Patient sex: M
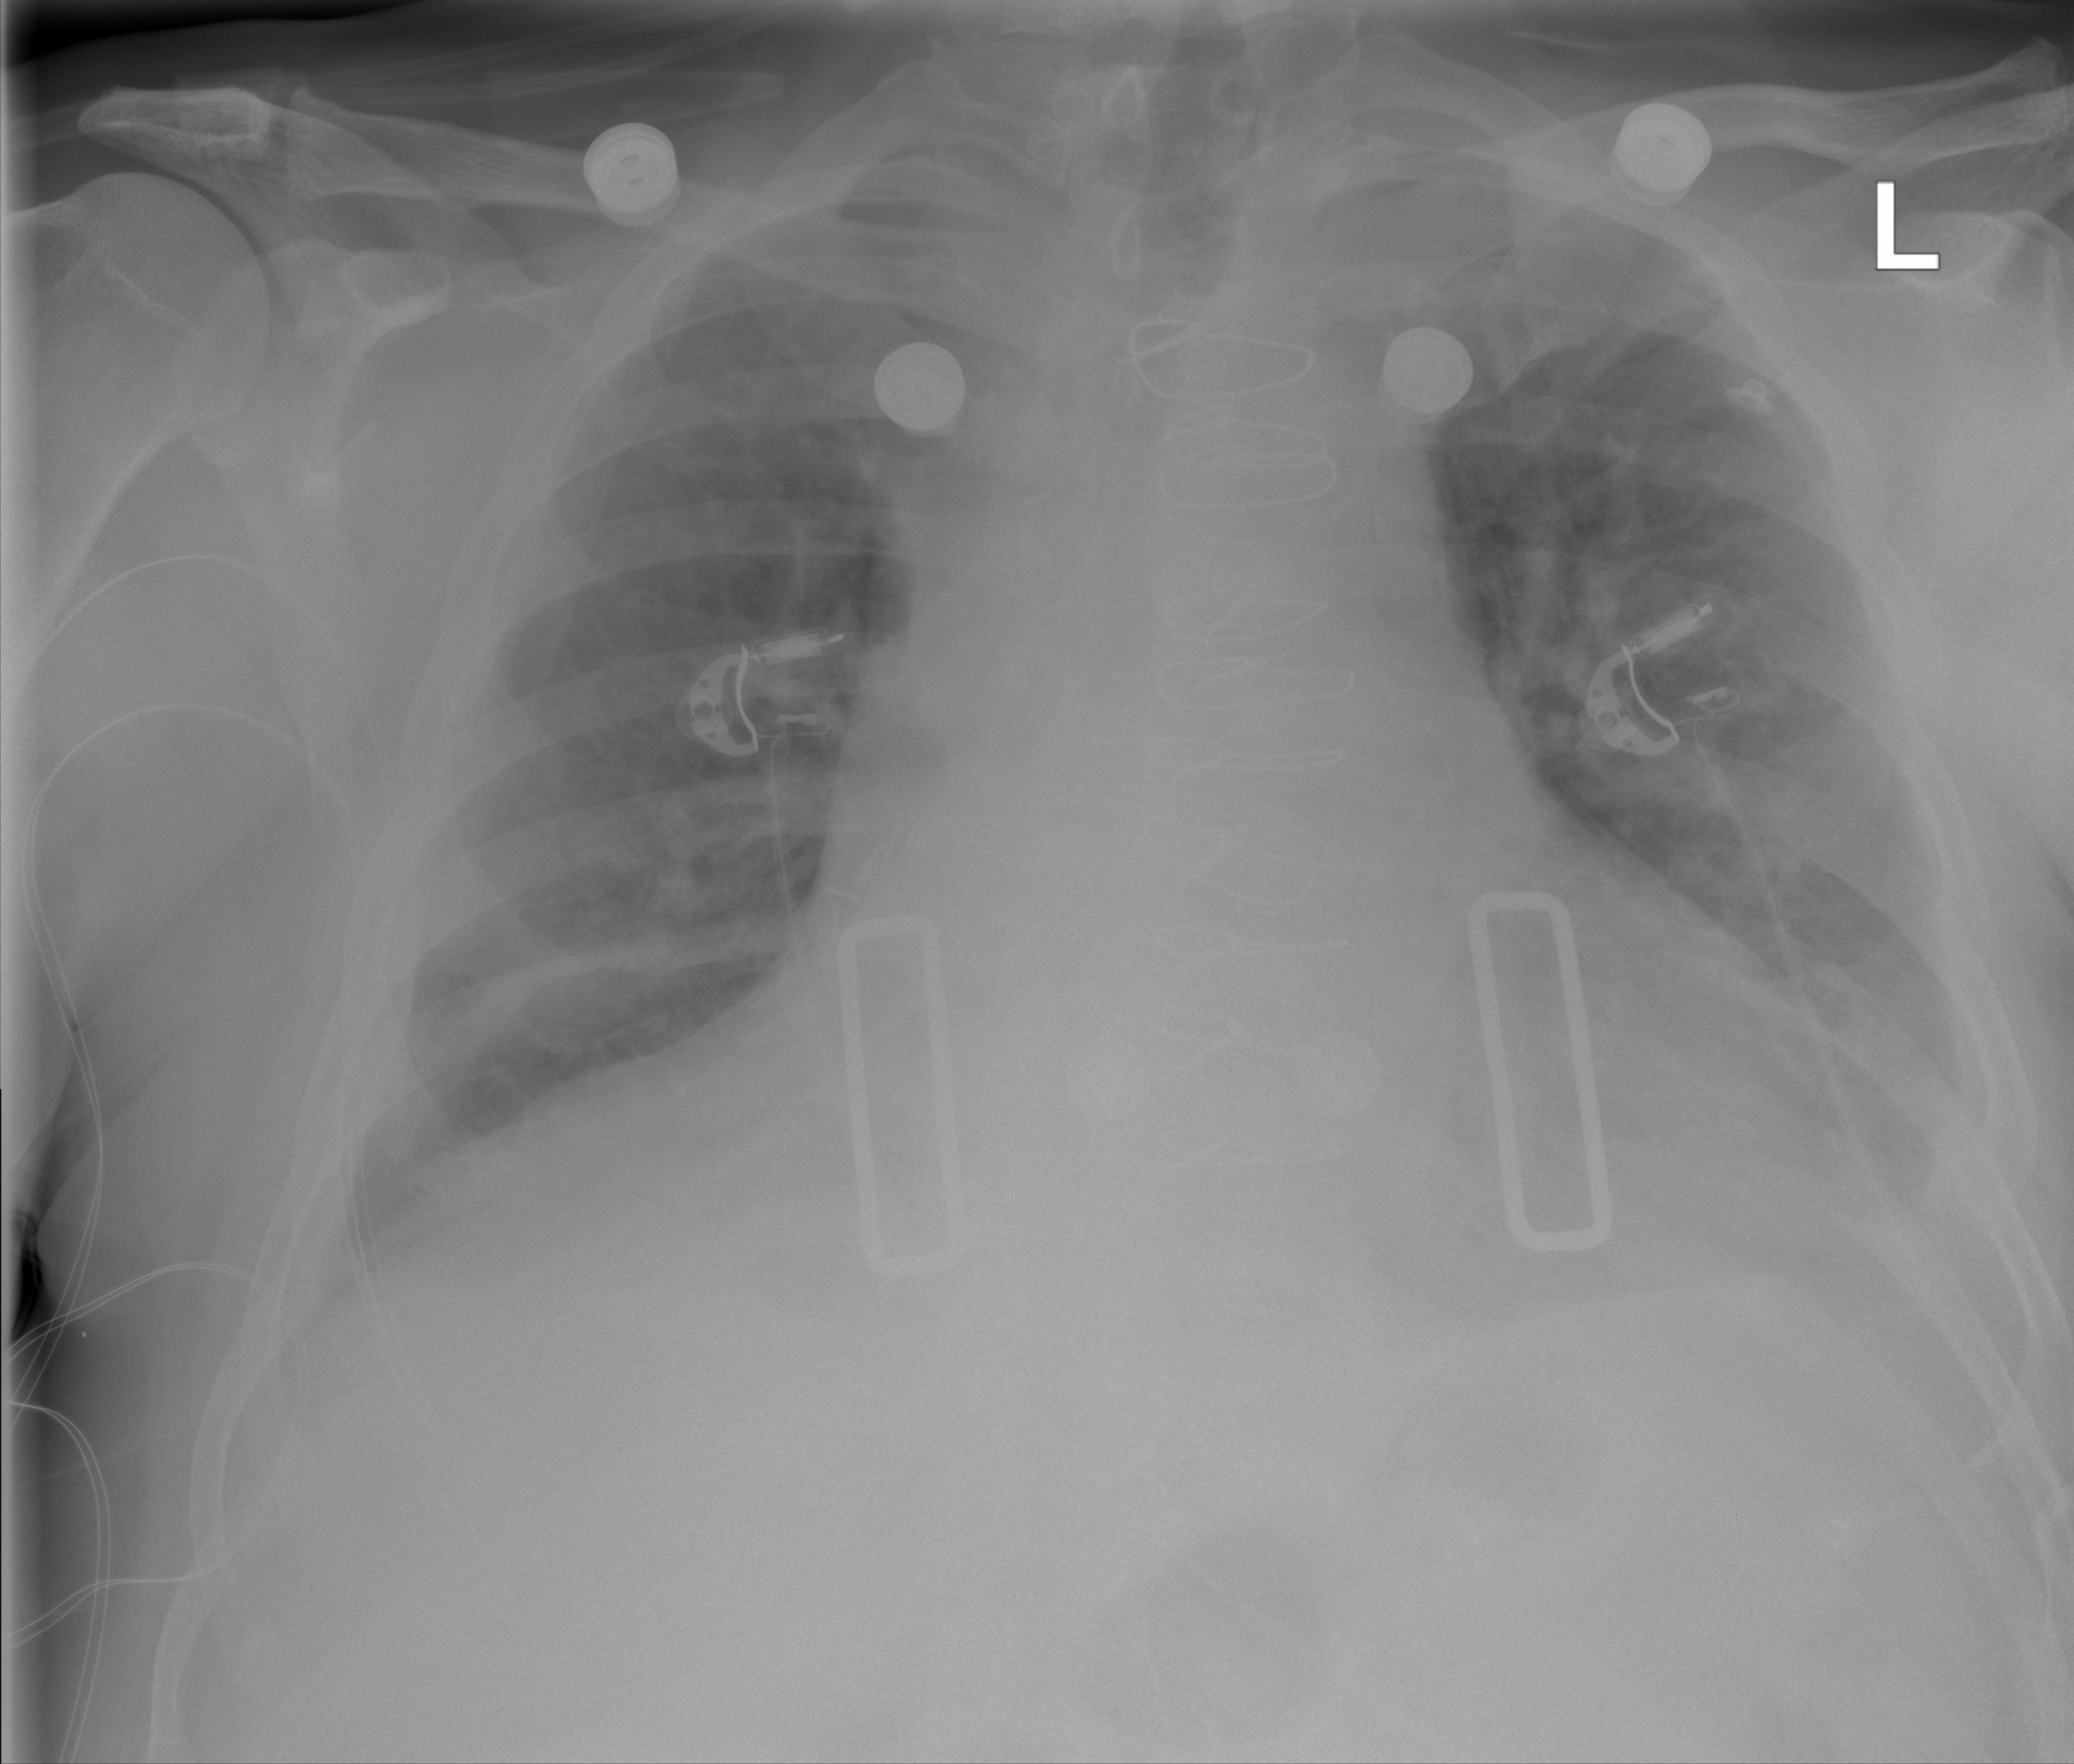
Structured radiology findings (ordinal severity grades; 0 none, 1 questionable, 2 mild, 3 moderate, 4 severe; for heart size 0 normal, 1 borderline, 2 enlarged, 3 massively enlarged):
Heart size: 2
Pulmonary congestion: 0
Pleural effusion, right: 0
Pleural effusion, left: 1
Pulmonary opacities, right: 0
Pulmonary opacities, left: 0
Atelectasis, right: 2
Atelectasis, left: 2